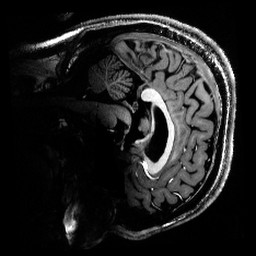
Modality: T1w
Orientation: sagittal
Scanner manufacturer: siemens
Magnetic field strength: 6.98 T
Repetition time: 5 s
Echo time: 0.00343 s